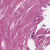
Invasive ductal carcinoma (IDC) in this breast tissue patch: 0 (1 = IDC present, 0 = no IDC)